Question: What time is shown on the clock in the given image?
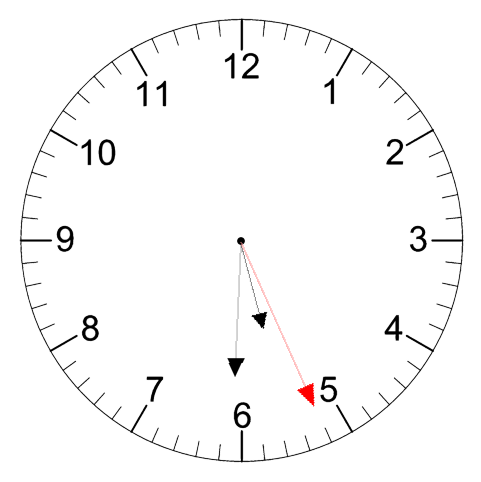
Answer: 05:30:26